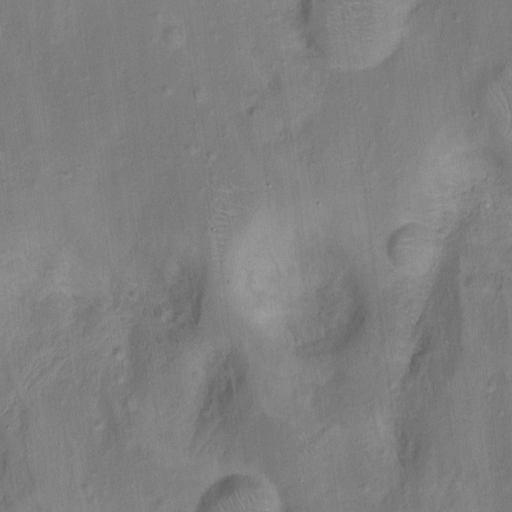
Classes present: Background